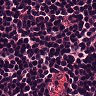
Metastatic tissue present: no